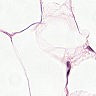
Metastatic tissue present: no